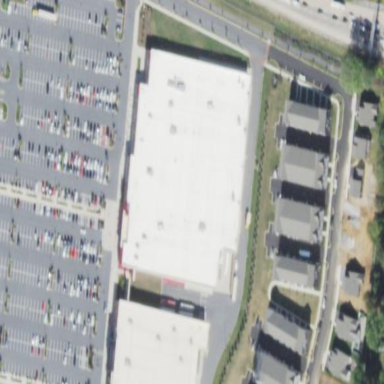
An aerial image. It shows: Department store building.